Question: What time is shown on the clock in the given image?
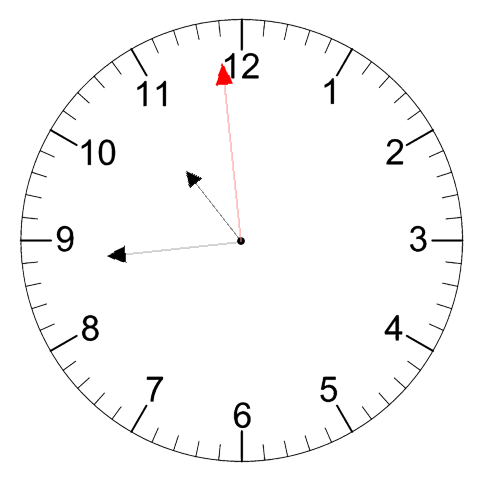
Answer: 10:43:59